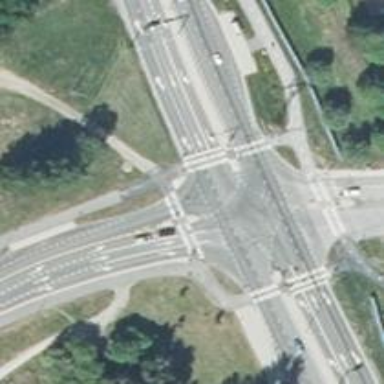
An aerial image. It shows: Asphalt cycleway with marked crossing and crossing island.